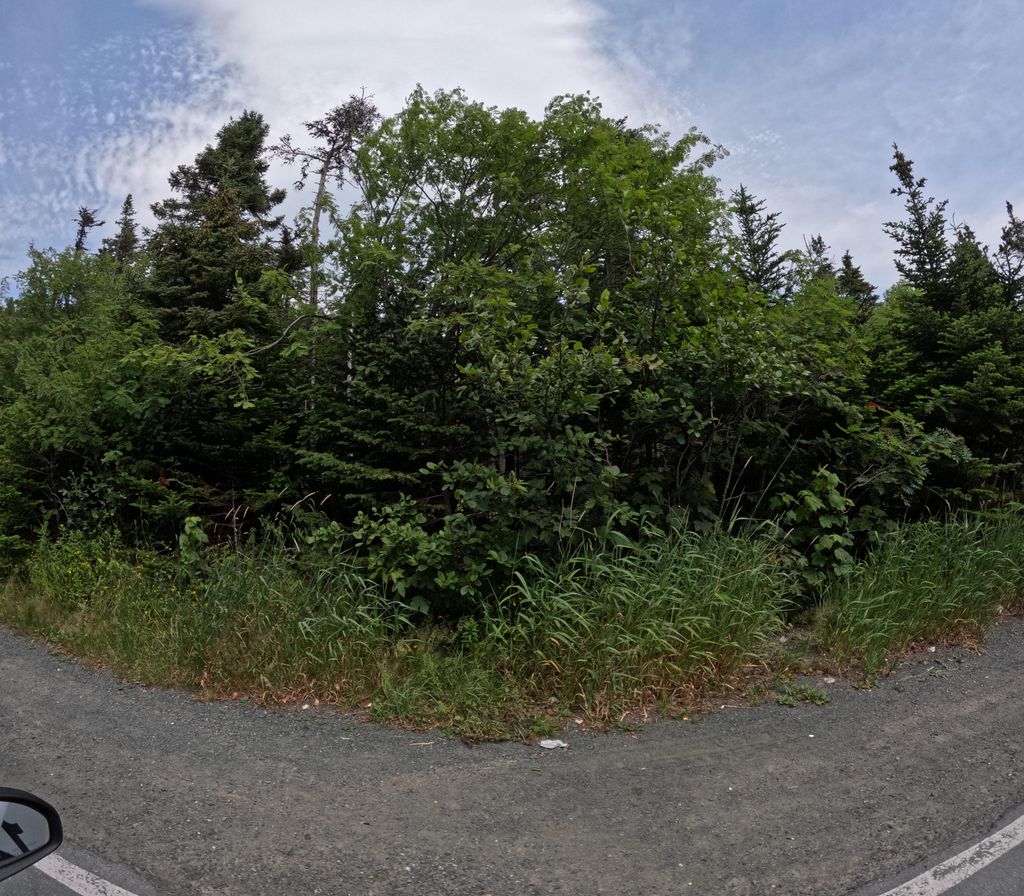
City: st_johns